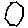
Label: hexagon